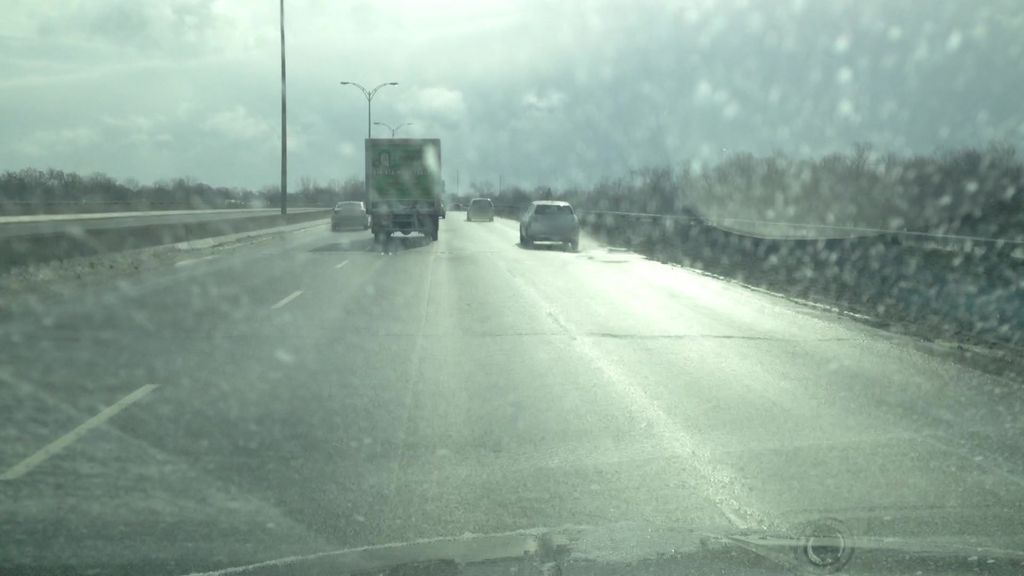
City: montreal